RGB frame:
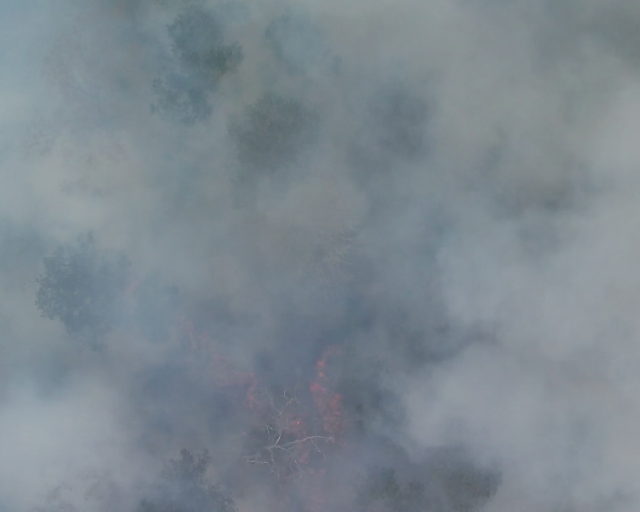
Thermal frame:
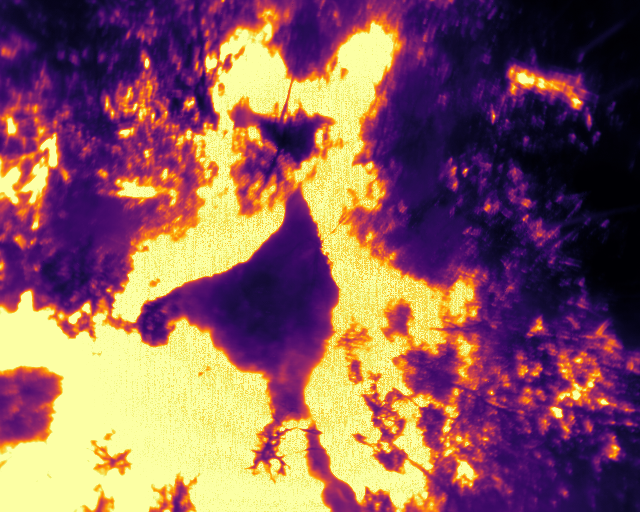
Captured: 2026-02-26 03:10:56
Pixels at or above 80 °C: 202681 (fraction of frame: 0.6185)